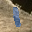
Label: 1